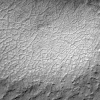
Atmospheric dust classification: not_dusty